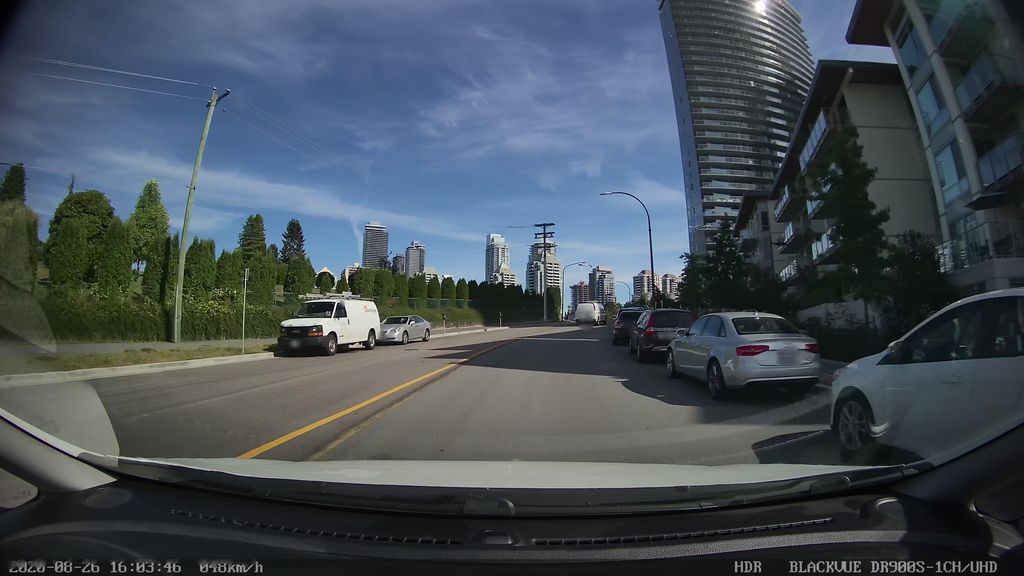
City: vancouver